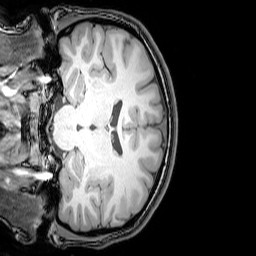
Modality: T1w
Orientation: coronal
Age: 21
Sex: female
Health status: healthy
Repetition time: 0.081 s
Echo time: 0.037 s